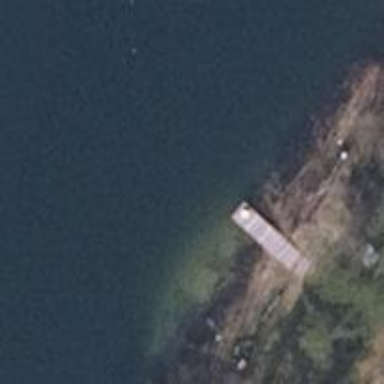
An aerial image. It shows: Man-made pier.